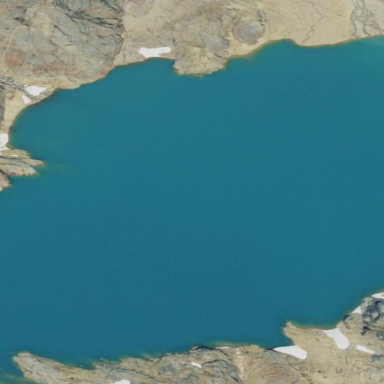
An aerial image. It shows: Serene lake surrounded by nature.